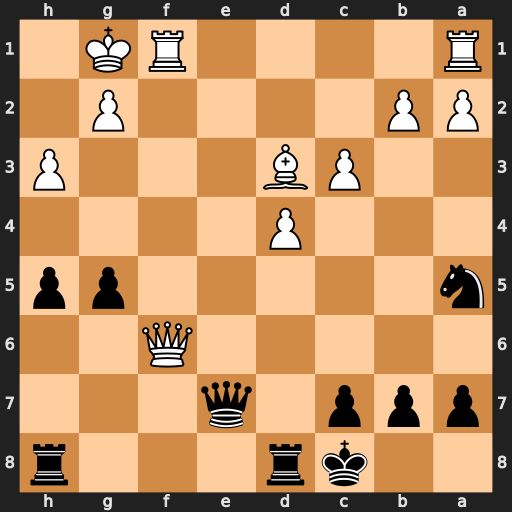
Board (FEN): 2kr3r/ppp1q3/5Q2/n5pp/3P4/2PB3P/PP4P1/R4RK1
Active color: b
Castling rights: -
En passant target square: -
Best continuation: Qe3+ Kh2 Qxd3